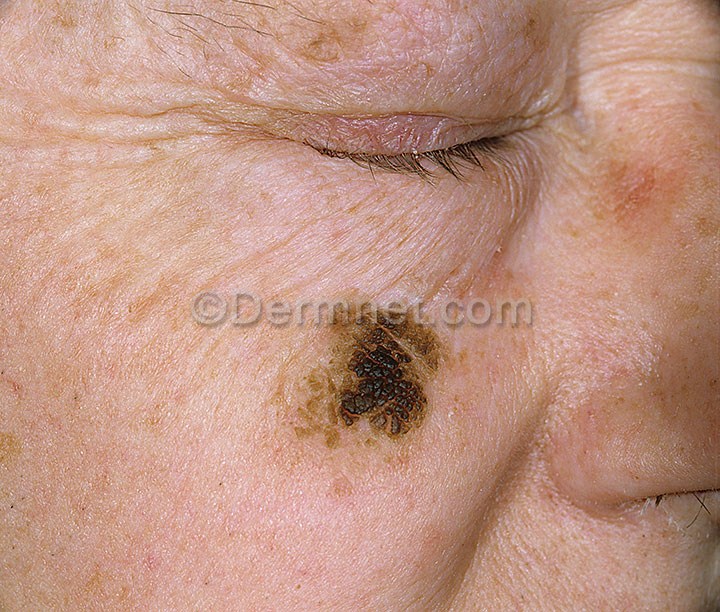
Disease: Seborrheic Keratoses and other Benign Tumors